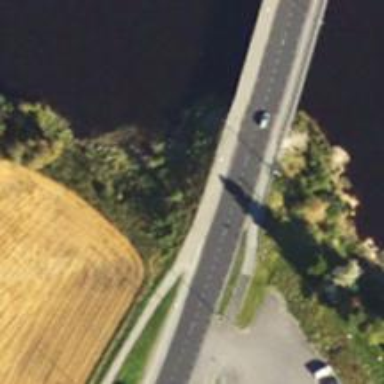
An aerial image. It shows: Trunk highway bridge with asphalt surface.